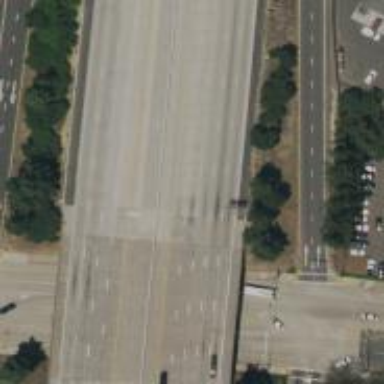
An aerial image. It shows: Motorway bridge.